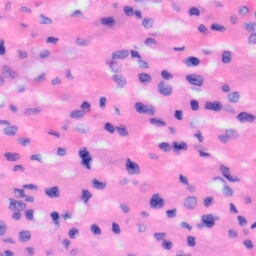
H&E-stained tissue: Liver